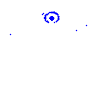
Particle: kaon